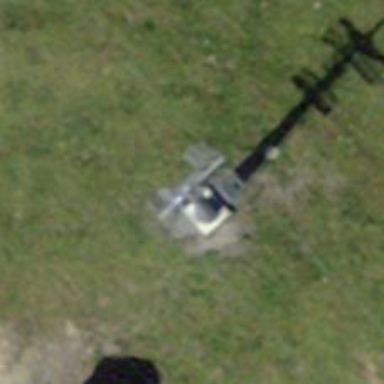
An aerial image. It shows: Pylon for aerialway.